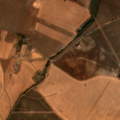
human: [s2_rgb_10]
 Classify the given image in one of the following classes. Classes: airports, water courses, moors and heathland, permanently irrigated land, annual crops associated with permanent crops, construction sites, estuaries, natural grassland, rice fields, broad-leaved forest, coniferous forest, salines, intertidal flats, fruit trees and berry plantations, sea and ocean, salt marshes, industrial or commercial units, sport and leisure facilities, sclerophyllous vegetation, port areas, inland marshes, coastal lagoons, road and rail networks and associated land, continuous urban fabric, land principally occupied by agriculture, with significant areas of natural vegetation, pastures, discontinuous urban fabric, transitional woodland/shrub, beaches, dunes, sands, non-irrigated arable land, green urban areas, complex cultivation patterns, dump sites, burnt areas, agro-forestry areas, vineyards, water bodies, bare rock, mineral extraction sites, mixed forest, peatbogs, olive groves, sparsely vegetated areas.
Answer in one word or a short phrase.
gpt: non-irrigated arable land, olive groves